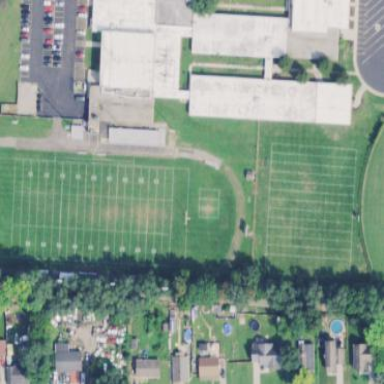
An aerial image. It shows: American football pitch for leisure and sport activities.